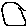
Label: circle